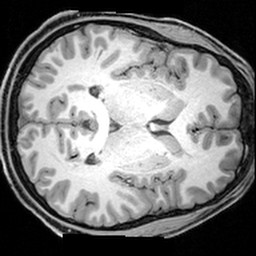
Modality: T1w
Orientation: axial
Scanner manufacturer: siemens
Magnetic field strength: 3 T
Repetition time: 1.9 s
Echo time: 0.00397 s